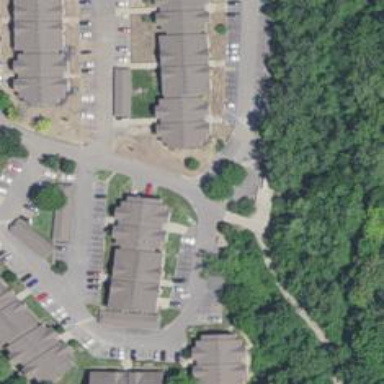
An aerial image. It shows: Living street.